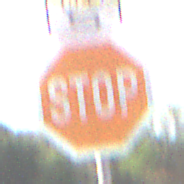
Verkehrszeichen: Stop
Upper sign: RichtungsangabeDurchPfeile9
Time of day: MorningAfternoon
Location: Outdoor (Nature)
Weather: PartlyCloudy
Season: NotSpecified
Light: Natural